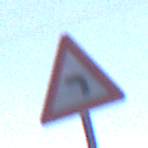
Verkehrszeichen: KurveLinks
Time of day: Midday
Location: Roofed (Underpass)
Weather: Clear
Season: NotSpecified
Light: Natural